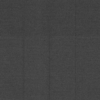
Label: dusty